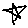
Label: star